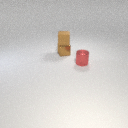
small brown metal cube behind small red metal cylinder